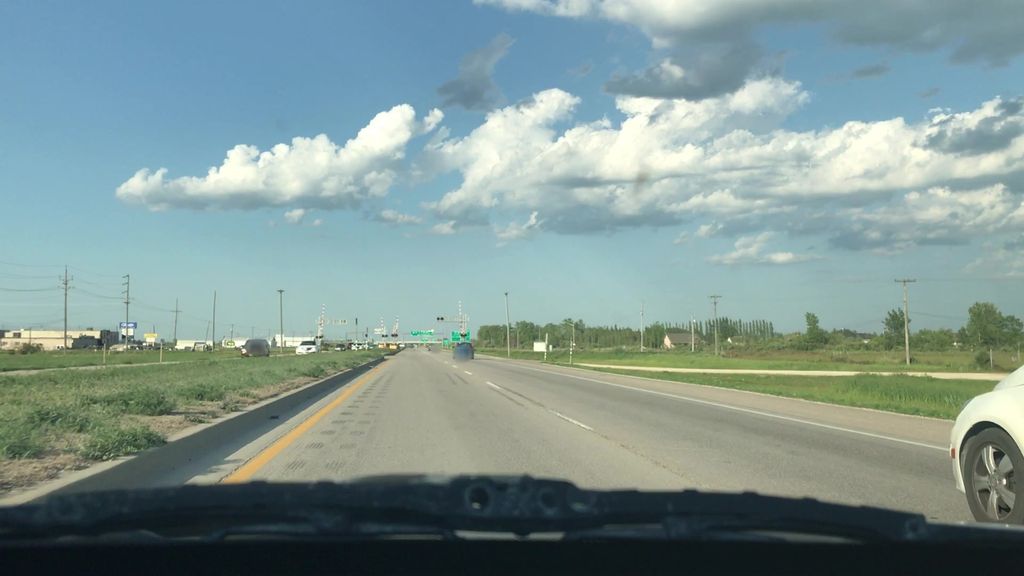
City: winnipeg